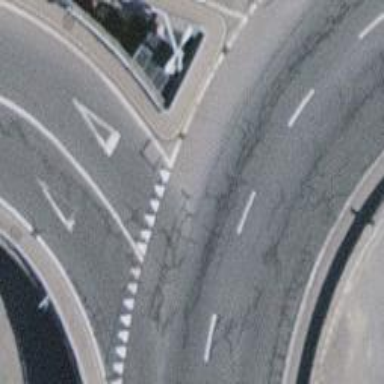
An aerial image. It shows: Road with "give way" sign.